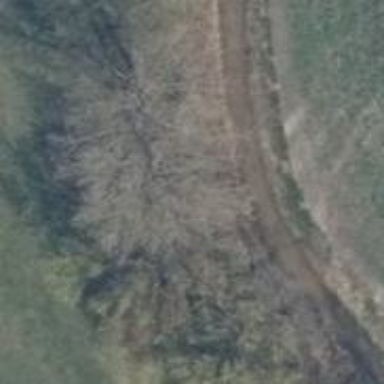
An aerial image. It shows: Row of trees in natural setting.